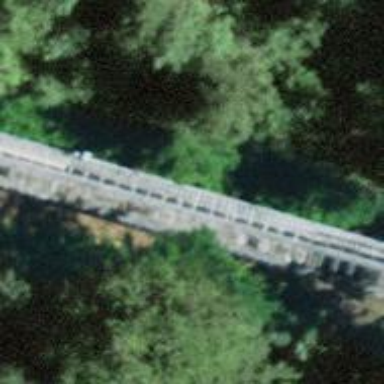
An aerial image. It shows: Funicular railway bridge.